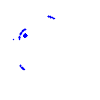
Particle: proton